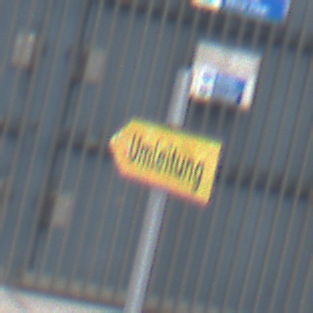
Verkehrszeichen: UmleitungswegweiserLinksweisend
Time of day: MorningAfternoon
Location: Outdoor (Urban)
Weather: PartlyCloudy
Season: NotSpecified
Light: Natural